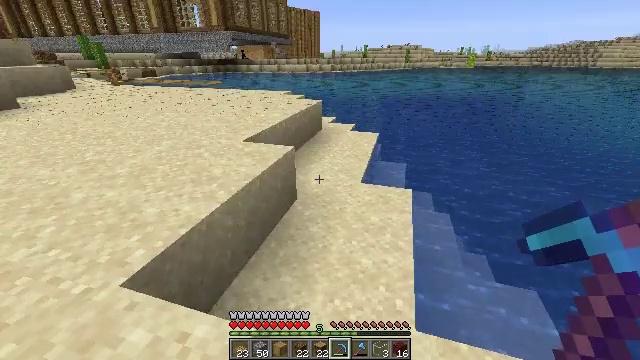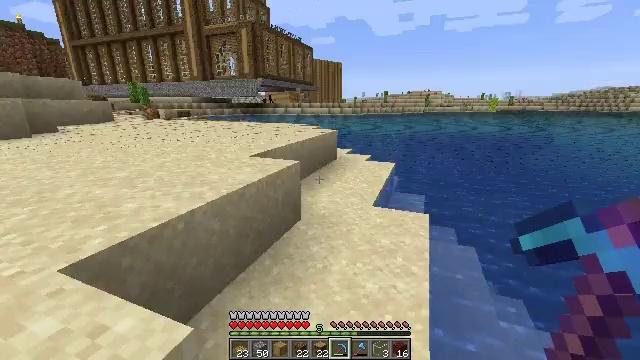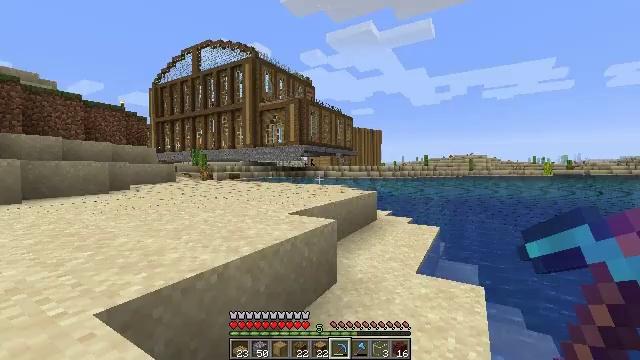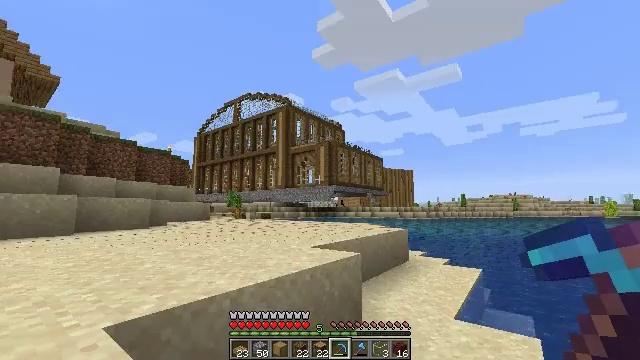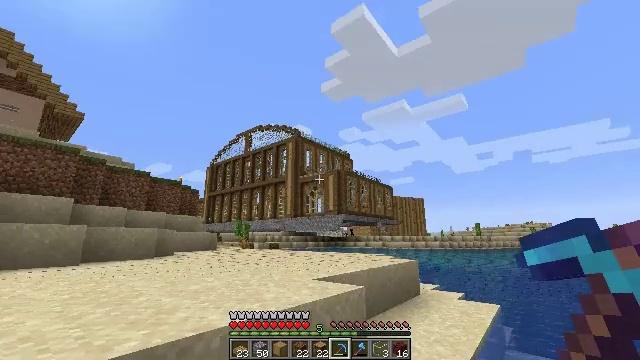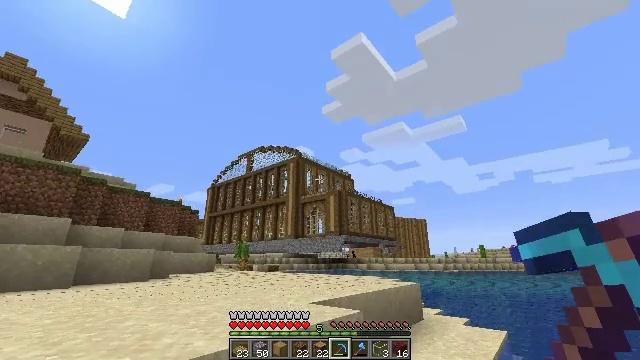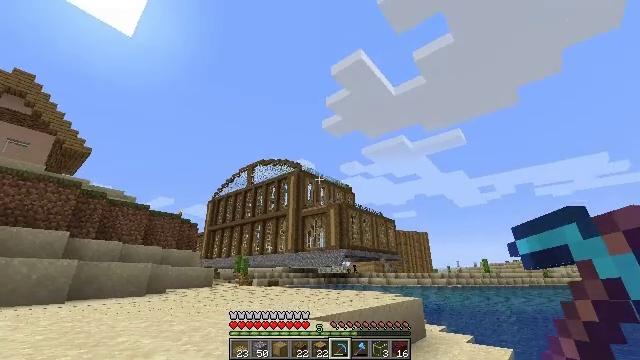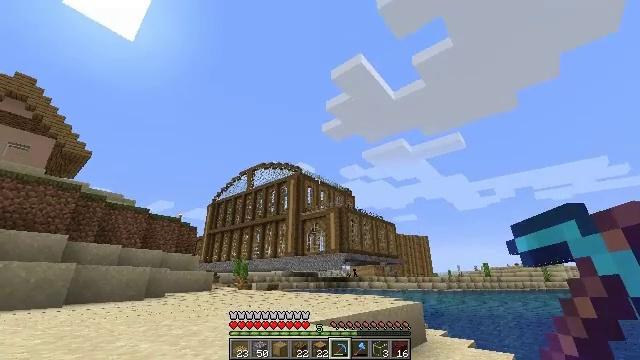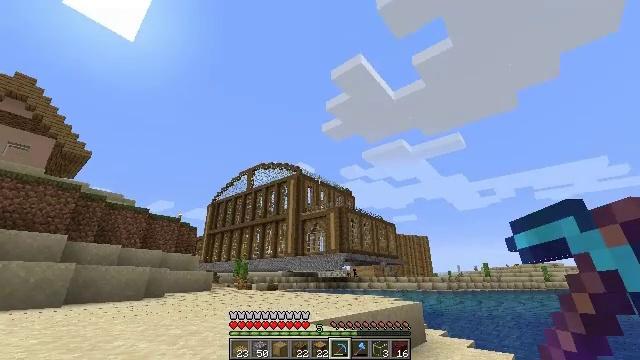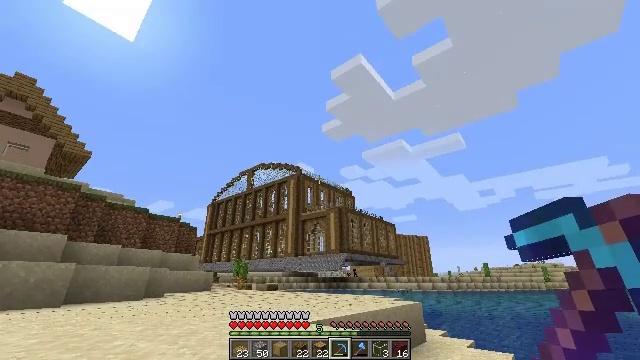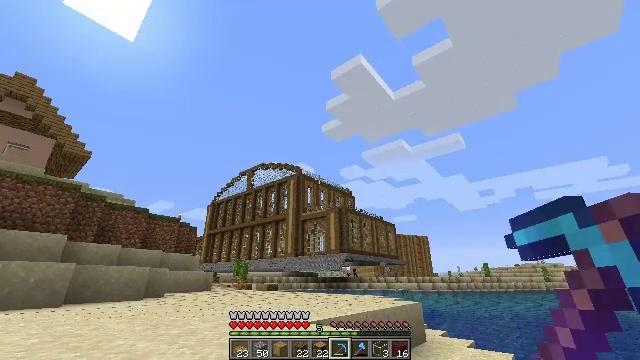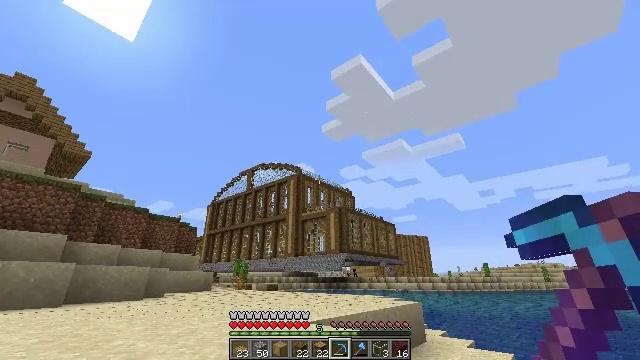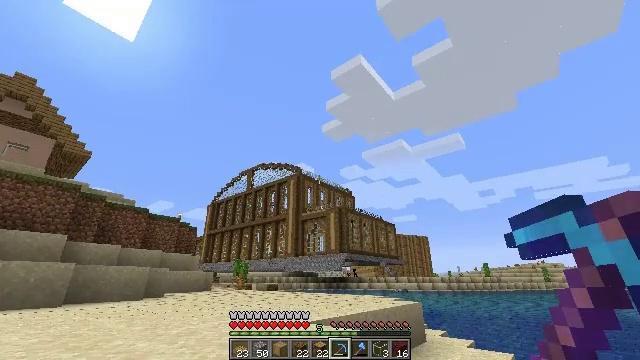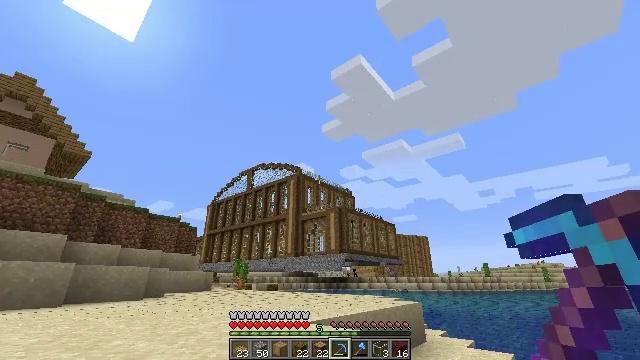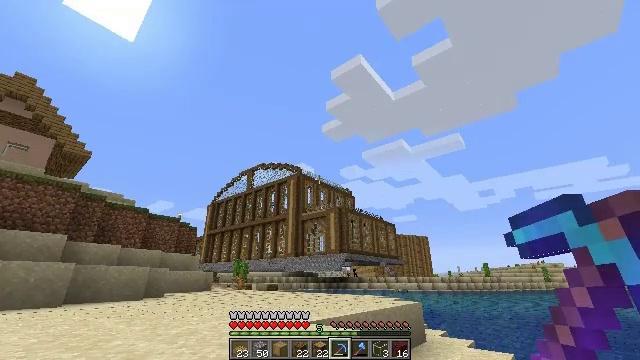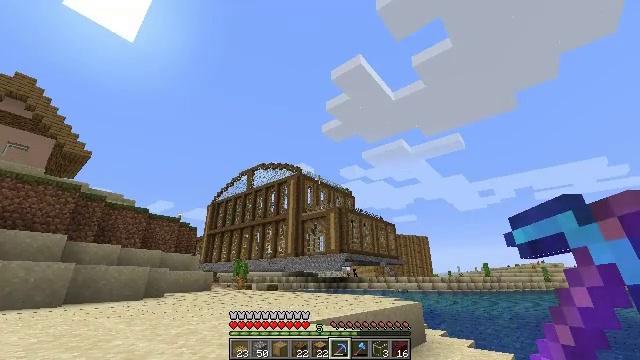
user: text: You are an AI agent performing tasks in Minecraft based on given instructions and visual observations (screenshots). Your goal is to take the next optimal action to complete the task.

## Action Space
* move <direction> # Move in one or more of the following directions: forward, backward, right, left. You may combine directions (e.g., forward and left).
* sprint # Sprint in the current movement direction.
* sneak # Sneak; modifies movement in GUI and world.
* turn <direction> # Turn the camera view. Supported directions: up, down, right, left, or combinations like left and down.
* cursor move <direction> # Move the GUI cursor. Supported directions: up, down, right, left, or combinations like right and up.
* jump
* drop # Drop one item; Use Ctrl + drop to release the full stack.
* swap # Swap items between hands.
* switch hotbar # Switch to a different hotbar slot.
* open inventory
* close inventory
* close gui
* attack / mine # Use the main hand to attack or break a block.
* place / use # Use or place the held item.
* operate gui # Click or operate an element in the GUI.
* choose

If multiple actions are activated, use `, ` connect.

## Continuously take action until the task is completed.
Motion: motion action
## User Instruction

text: Gather potatoes by left-clicking.
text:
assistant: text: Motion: move forward and move right, turn left and up
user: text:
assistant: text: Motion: turn left and up
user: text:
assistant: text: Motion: turn left and up
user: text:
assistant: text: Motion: turn left and up
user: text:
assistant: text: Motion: turn up
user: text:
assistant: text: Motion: turn up
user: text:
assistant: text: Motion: no_op
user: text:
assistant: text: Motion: no_op
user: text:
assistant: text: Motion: no_op
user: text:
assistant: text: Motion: no_op
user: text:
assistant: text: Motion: no_op
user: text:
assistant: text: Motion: no_op
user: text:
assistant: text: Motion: no_op
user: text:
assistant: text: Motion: no_op
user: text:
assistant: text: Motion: no_op
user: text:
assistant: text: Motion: no_op
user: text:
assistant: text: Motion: no_op
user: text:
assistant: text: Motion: no_op
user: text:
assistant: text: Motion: move left
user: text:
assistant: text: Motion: move left, turn down
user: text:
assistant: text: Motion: move left, turn down
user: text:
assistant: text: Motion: no_op
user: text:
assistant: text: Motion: no_op
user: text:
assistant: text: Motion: no_op
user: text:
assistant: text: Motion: no_op
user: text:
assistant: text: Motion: no_op
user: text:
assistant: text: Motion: no_op
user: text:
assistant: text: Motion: no_op
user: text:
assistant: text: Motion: no_op
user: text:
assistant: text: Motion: no_op